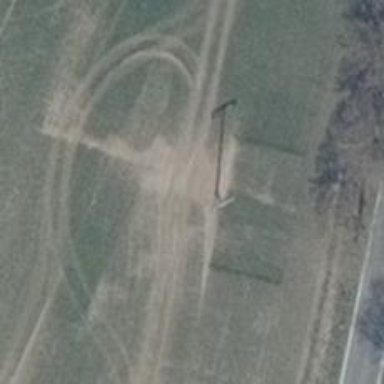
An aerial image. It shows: Power pole.